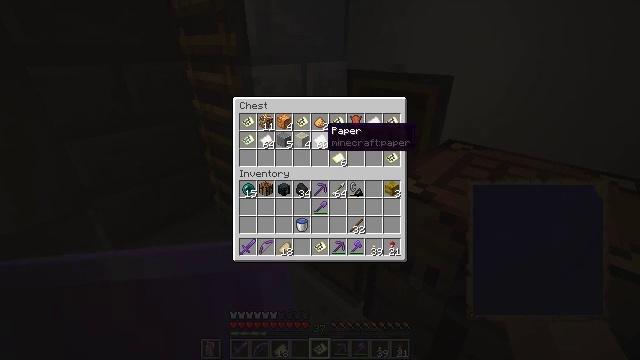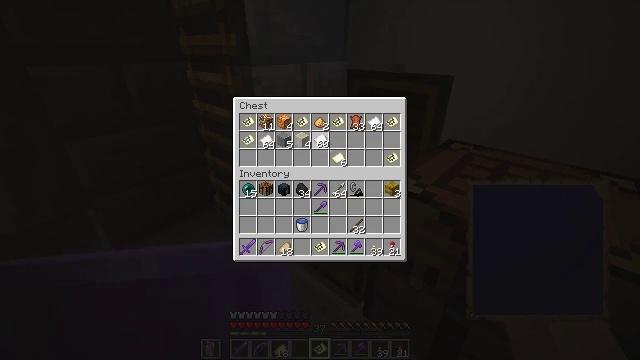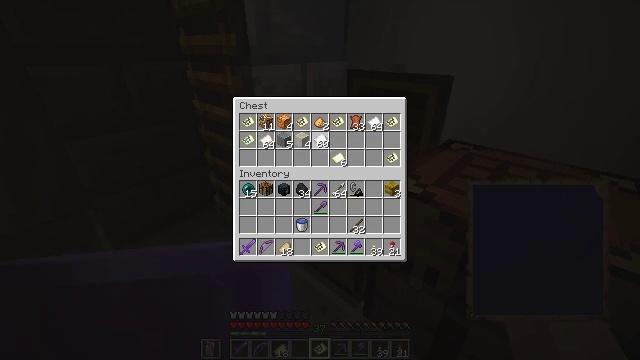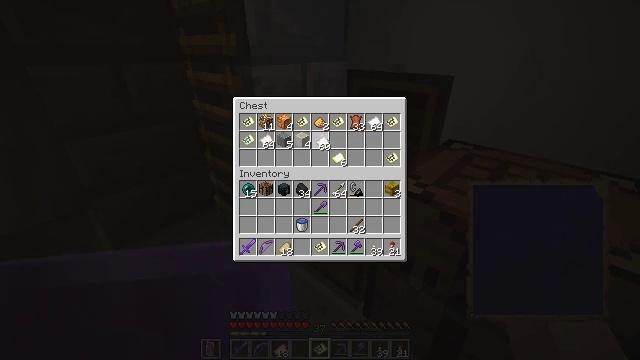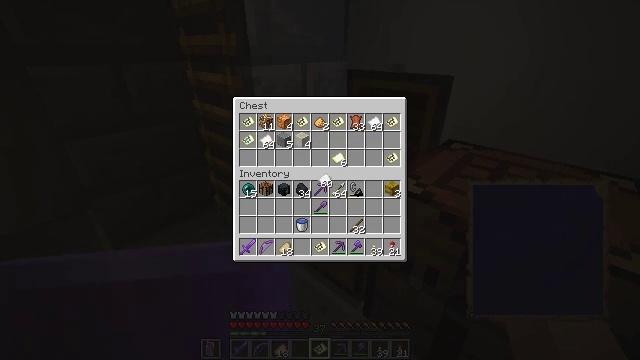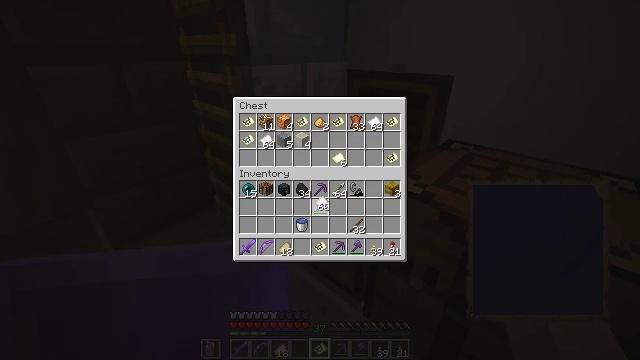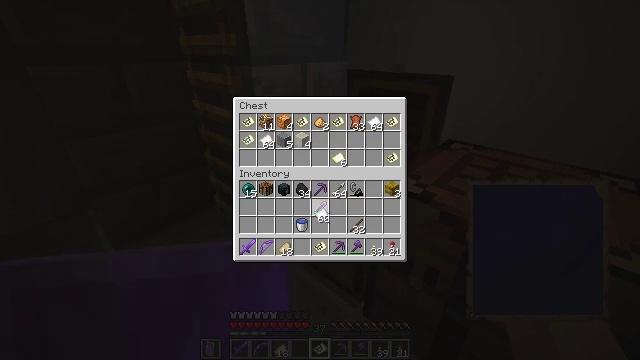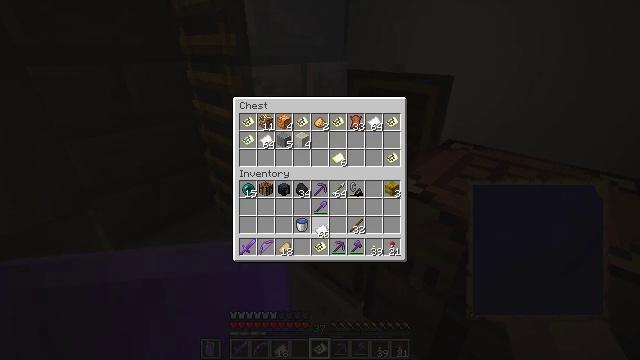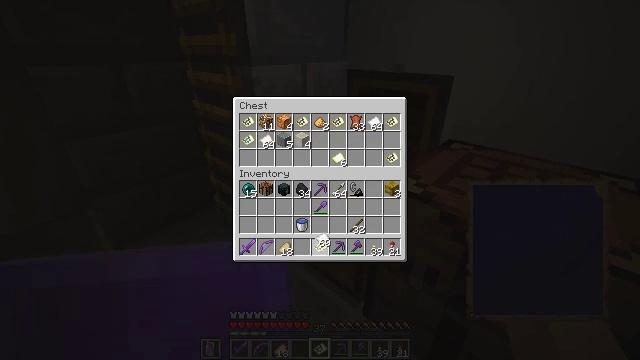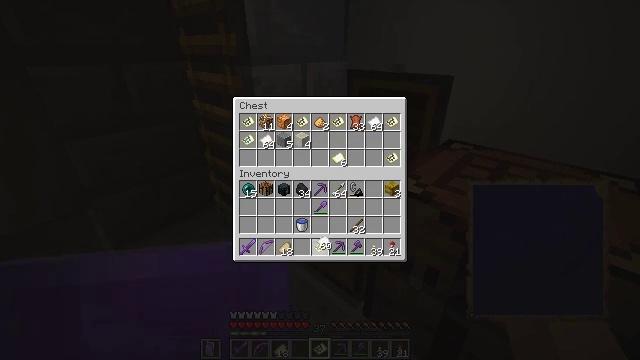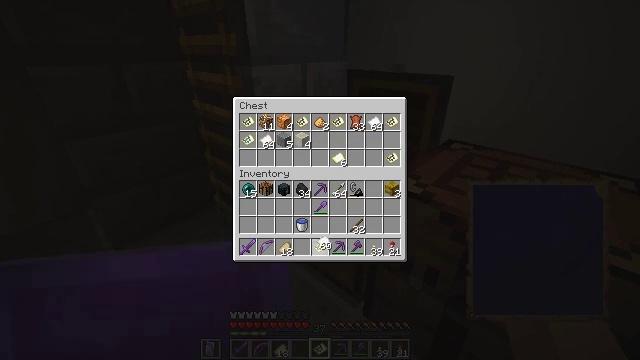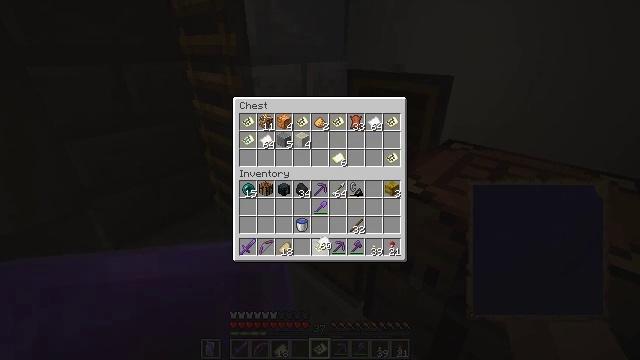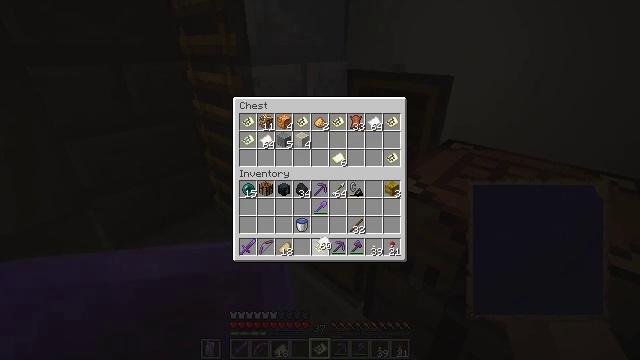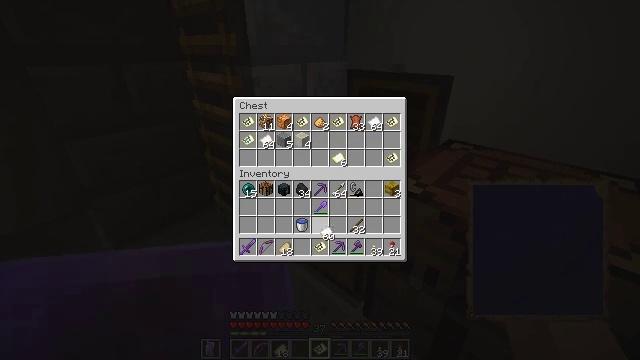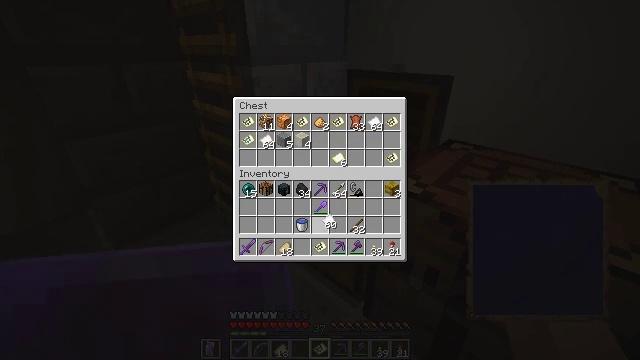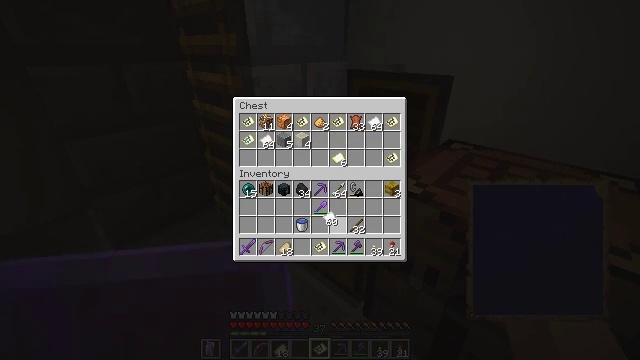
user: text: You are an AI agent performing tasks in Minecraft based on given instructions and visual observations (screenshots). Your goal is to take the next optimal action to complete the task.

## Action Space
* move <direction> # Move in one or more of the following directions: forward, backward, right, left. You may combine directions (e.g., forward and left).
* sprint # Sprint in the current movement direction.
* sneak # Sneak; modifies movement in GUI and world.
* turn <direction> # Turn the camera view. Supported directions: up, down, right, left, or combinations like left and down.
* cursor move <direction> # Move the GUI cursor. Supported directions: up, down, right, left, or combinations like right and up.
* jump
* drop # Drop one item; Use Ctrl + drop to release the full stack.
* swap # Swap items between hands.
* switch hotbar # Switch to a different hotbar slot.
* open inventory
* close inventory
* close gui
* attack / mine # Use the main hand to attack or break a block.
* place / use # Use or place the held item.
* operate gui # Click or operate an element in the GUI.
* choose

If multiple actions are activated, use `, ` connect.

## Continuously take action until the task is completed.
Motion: motion action
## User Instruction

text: Combine materials to craft a filled map.
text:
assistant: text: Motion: attack / mine
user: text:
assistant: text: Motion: attack / mine
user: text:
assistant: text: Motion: attack / mine
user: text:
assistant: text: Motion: turn down
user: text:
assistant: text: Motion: turn down
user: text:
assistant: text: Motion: turn down
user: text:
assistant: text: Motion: turn down
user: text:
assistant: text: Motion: turn down
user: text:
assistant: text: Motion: no_op
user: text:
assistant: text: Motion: no_op
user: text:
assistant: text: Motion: no_op
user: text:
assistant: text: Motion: no_op
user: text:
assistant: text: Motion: turn up
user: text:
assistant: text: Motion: turn up
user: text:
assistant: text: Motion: no_op
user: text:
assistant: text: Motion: no_op
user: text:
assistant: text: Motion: no_op
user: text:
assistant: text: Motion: no_op
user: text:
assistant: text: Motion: no_op
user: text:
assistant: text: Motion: no_op
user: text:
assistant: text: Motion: no_op
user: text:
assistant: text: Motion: no_op
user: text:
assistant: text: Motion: no_op
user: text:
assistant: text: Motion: no_op
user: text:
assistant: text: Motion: no_op
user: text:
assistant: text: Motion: use / place
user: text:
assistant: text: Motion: use / place
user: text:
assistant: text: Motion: use / place
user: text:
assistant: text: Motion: no_op
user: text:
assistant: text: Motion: no_op